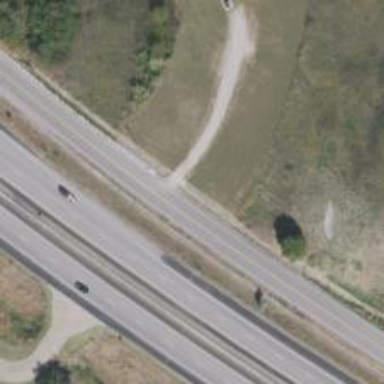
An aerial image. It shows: Tertiary road with frontage road.